Question: I am extremely new to postgres (just started up about 30 minutes to an hour ago) and I am already stuck on an error ('(node:33564) UnhandledPromiseRejectionWarning: error: syntax error at or near "end"').
Currently, I am making a giveaway system for a Discord bot, and I would like the giveaways to still persist even if the bot restarts, which led me to turn to postgres for a database.
This is the code I attempted to use to add a giveaway to the database.
'''
client.query('INSERT INTO discord.giveaways (content, end, channel, winners, message)
VALUES($1, $2, $3, $4, $5)', [content, end, channel, winners, message]);
'''
This code returns the following error: '(node:33564) UnhandledPromiseRejectionWarning: error: syntax error at or near "end"' upon being called.
The value of each variables are the following:
'''
[
'hello',
1550518888972,
'539577989197856776',
1,
'547140492039684097'
]
'''
The columns of the discord.giveaways schema:

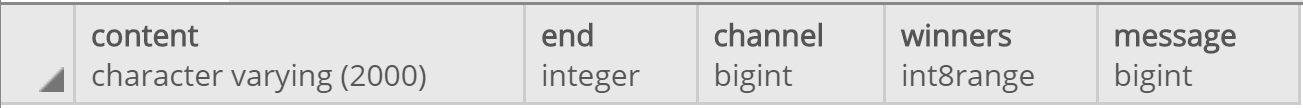
Answer: Your column name 'end' is an reserved keyword (see <URL>.
You can either rename your column name or escape it with '"'.
Try:
'''
INSERT INTO discord.giveaways (content, "end", channel, winners, message) VALUES ($1, $2, $3, $4, $5);
'''